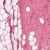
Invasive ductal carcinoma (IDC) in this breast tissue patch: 0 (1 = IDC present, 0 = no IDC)